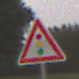
Verkehrszeichen: Lichtzeichenanlage
Umgebung: Outdoor, Nature
Tageszeit: SunriseSunset
Wetter: Clear
Licht: Natural
Jahreszeit: NotSpecified
Kontrast: LowContrast